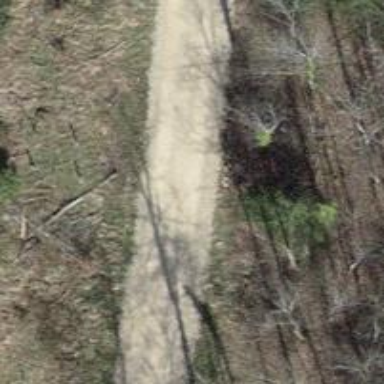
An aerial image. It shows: Gravel track with grade2 tracktype.